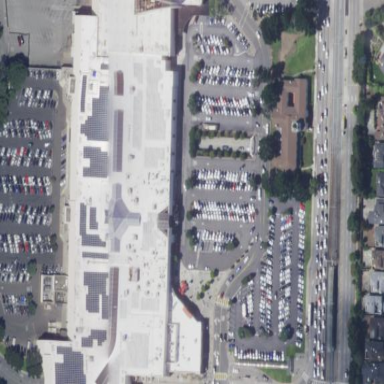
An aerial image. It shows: Retail building in mall.